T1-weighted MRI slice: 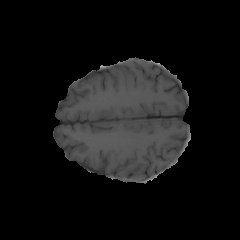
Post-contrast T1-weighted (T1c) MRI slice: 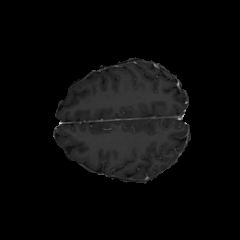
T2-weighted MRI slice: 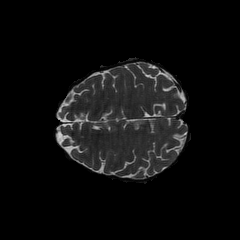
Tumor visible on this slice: no